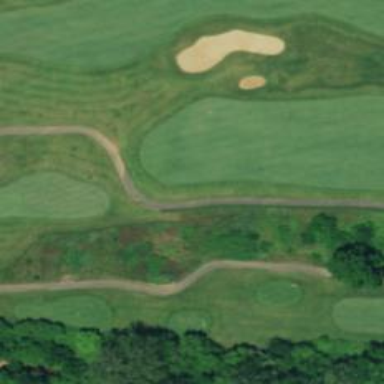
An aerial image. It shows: Pathway for golfing.